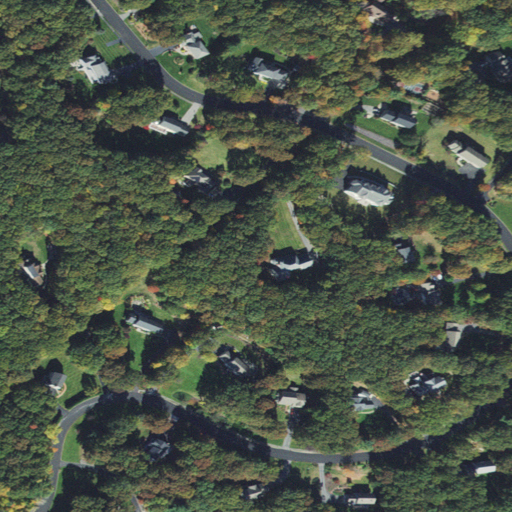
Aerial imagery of mountain in Massachusetts named Rail Tree Hill containing mixed forest, deciduous forest, low intensity development, medium intensity development, open development, pasture, and high intensity development